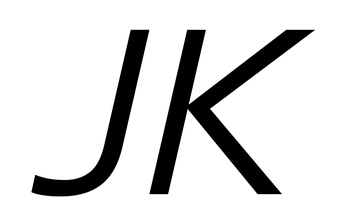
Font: InstrumentSans-Italic_Italic